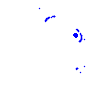
Particle: electron